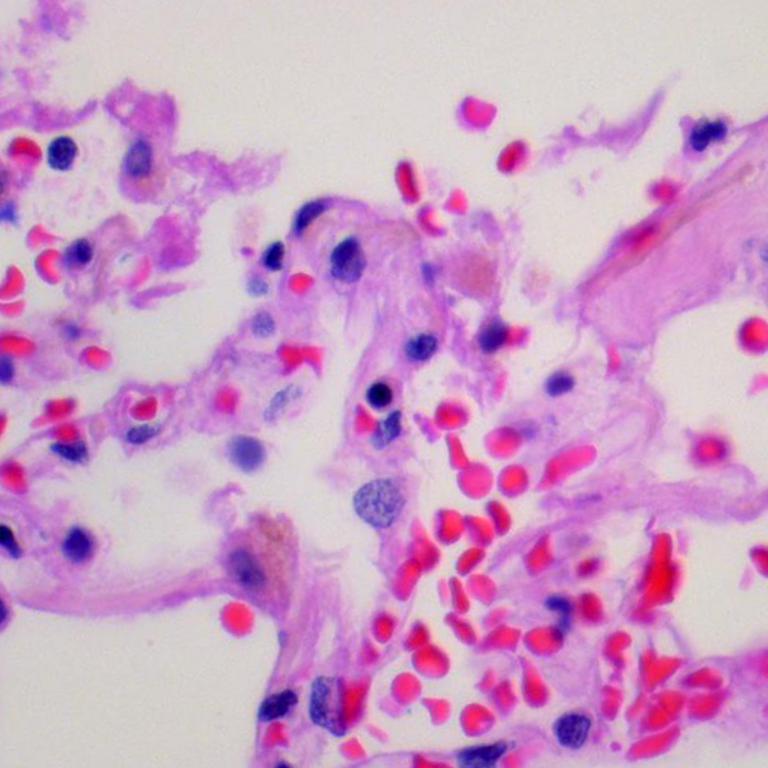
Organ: lung
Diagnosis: benign